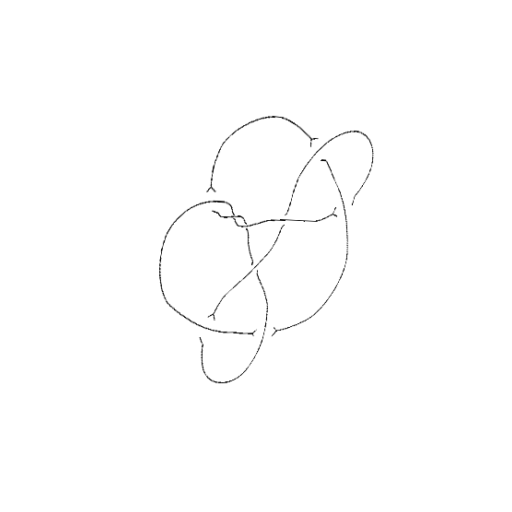
Crossing number: 9